Question: I have an OpenGL application that shows a transparent pipe and some colorful liquid that runs through it.
The picture shows the pipe empty on the left side and full on the right side.

When I change the background to white, the transparent pipe vanishes (I guess it becomes white, too due to the blending).
I use the following GL-Code:
'''
gl.glColor4d( 240, 240, 240, 0.1); // transparent color
gl.glEnable( gl.GL_BLEND );
gl.glBlendFunc( gl.GL_SRC_ALPHA, gl.GL_ONE );
glu.gluCylinder( quadObj, width, width, length, 32, 1 );
'''
How should I adjust the blend func (and/or color, if necessary) to achieve the same effect with a white background?
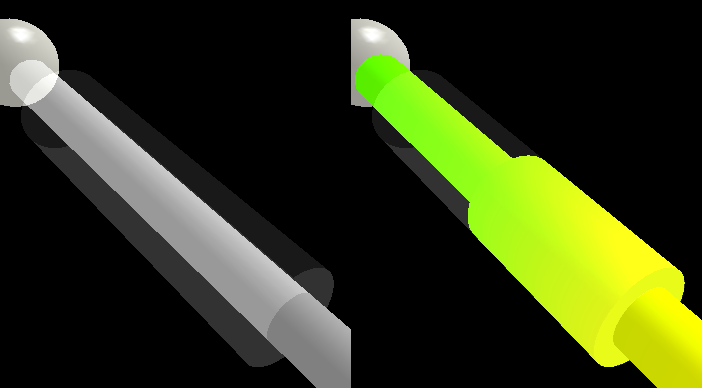
Answer: I suggest 'glBlendFunc(GL_SRC_ALPHA, GL_ONE_MINUS_SRC_ALPHA)'
BTW. the values going into 'glColor...{f,d}' are clipped to the range [0,1]. I suggest you try some light gray for the outer pipe, i.e. 'glColor4f(0.75, 0.75, 0.75, 0.1)'
Also be aware that OpenGL transparency is not order independent. Faces must be sorted back to front for blending to work properly (if you look at the far end of the cylinder in your picture you can see, that it misses the back face, which could be, because it gets drawn last, but then it already is occluded by the rest of the cylinder.
There's an easy fix for the transparency order problem: Draw the cylinder twice with face culling enabled. In the first step draw with the front faces being culled, then draw a second time with the backfaces being culled:
'''
glEnable(GL_CULL_FACE);
glCullFace(GL_FRONT);
gluCylinder( quadObj, width, width, length, 32, 1 );
glCullFace(GL_BACK);
gluCylinder( quadObj, width, width, length, 32, 1 );
glDisable(GL_CULL_FACE);
'''